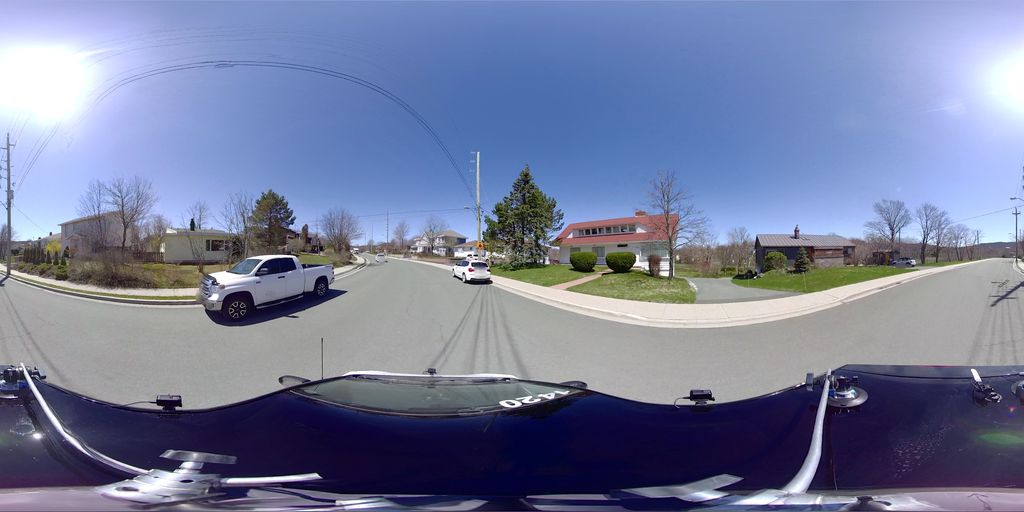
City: st_johns